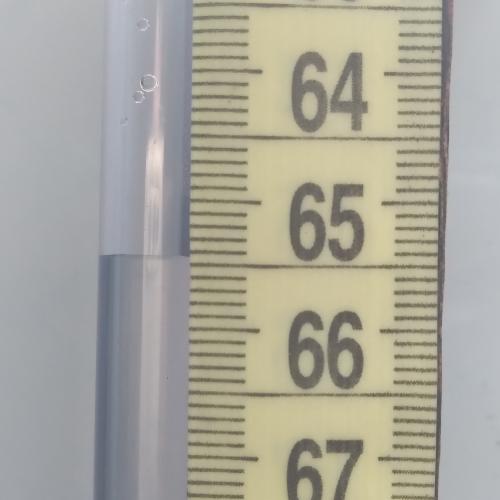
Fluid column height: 65.4 cm